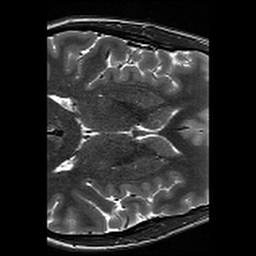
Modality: T2w
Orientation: axial
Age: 32
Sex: female
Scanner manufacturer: siemens
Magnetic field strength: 3 T
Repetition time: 13.15 s
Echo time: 0.082 s